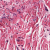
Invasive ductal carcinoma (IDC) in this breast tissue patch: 0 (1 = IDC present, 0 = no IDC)